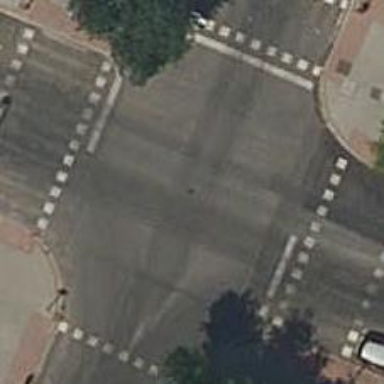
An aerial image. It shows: Road with traffic signals.